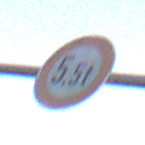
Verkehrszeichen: TatsaechlicheMasse
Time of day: SunriseSunset
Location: Outdoor (RoadRail)
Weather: Clear
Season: NotSpecified
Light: Natural